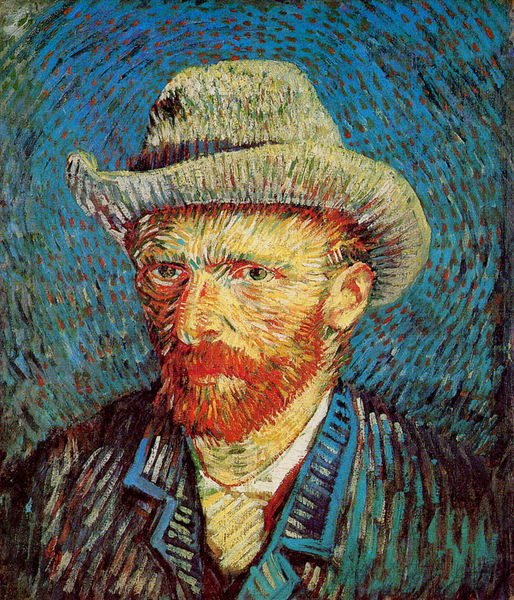
Titel: Selbstbildnis mit grauem Filzhut
Künstler: Vincent van Gogh
Standort: Amsterdam
Institution: Van Gogh Museum
Schlagwörter: blau, haut, himmel, mann, weiß, gelb, grün, impressionismus, braun, bunt, grau, hintergrund, hut, mund, nase, ohr, orange, paris, schwarz, blick, rot, expressionismus, anzug, bart, hemd, jacke, augen, gesicht, kragen, mensch, vollbart, bildnis, portrait, porträt, öl, auge, haare, mantel, brustbild, frontal, ohren, schulter, kreis, rund, farbig, moderne, pointilismus, farben, modern, farbe, linien, van gogh, duktus, nasen, krawatte, impressionistisch, halstuch, jackett, revers, sakko, selbstporträt, hutkrempe, jacket, krempe, striche, abstraktion, punkte, fleisch, rit, rothaarig, gogh, gepunktet, strahlen, geld, strich, selbstbildnis, kranz, pinsel, tupfer, pinselduktus, pinselstrich, stoppeln, vincent van gogh, flecken, selbstportrait, can, halbprofil, blauer himmel, expressiv, museum, konzentrisch, getupft, vincent, holländer, west, blazer, gestrichelt, protrait, orsay, gepixelt, van, selbstportröt, arles, mit, mante, eige, roter bart, vinzent, blau auf schulter, kontentrisch, kreidförmig, selbstpotrait, strichtechnik, n, 19. jahrundert, 19. jhd, pixelig, musee d'orsay, pointilist, gepinselt, hutkremppe